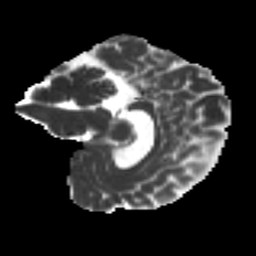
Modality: MD
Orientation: sagittal
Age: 42
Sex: female
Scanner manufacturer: ge
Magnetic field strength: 3 T
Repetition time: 7.8 s
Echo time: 0.0607 s